Question: Count the number of objects in the diagram.
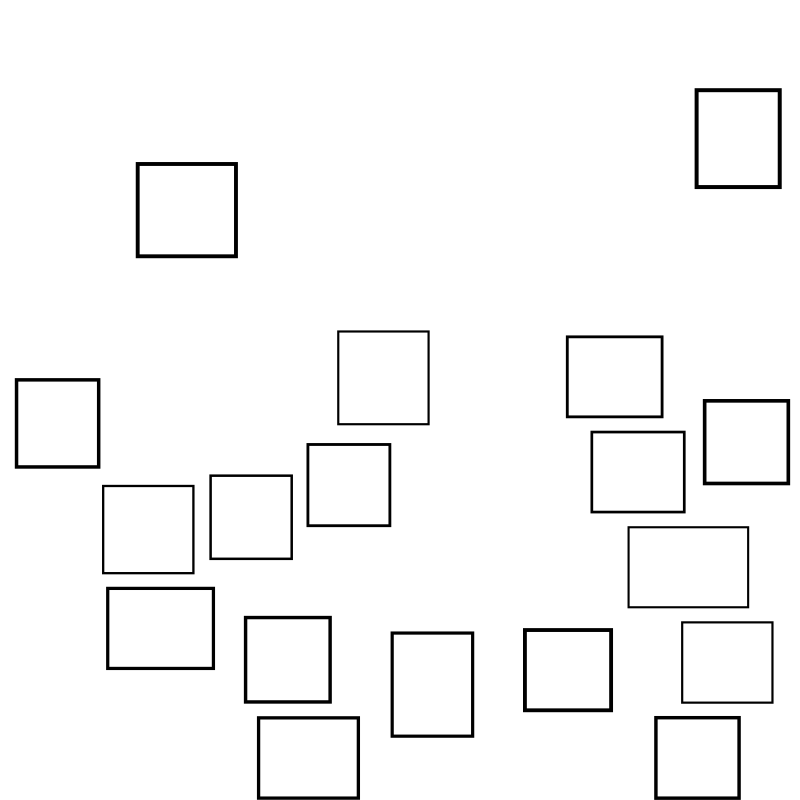
Answer: 18